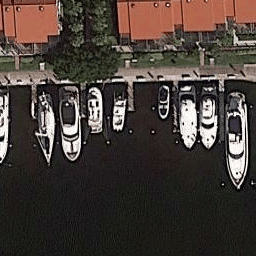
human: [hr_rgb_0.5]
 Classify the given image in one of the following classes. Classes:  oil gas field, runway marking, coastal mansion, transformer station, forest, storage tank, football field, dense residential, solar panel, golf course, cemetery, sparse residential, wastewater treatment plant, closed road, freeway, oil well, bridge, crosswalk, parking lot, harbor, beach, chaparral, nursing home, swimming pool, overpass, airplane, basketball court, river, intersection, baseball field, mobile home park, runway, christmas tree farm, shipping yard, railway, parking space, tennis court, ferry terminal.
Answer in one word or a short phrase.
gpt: harbor